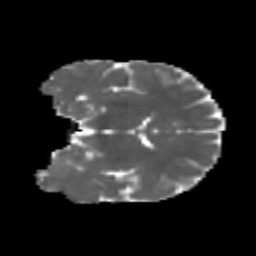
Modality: MD
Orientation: coronal
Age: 29
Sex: male
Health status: healthy